Interaction volume radius: 5 \u00c5
Interaction volume height: 10 \u00c5
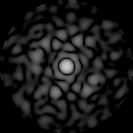
Disorder parameter: 0.809